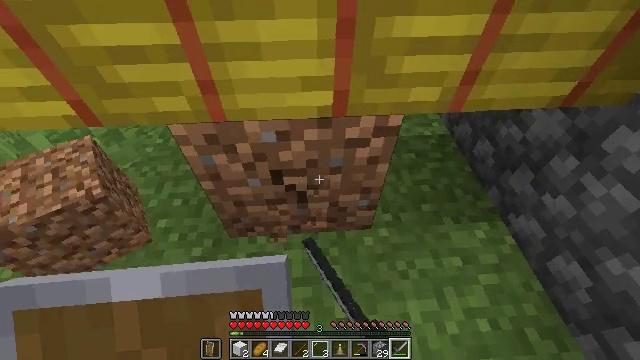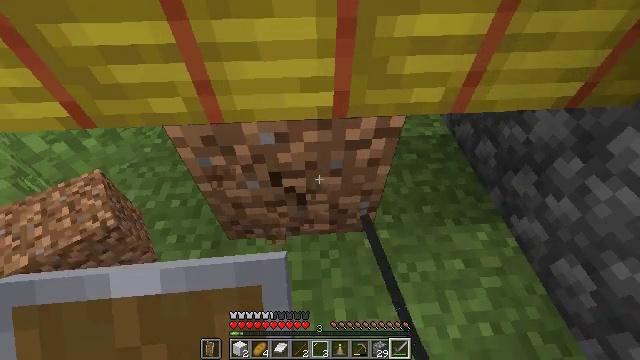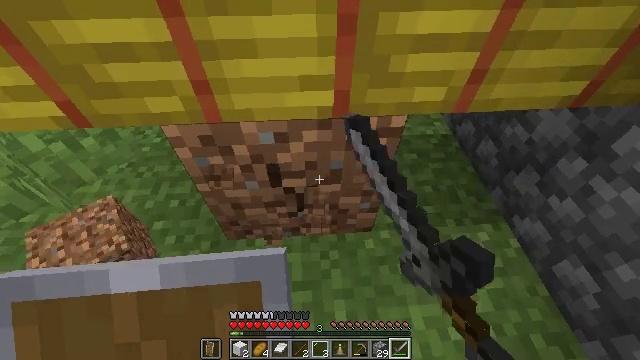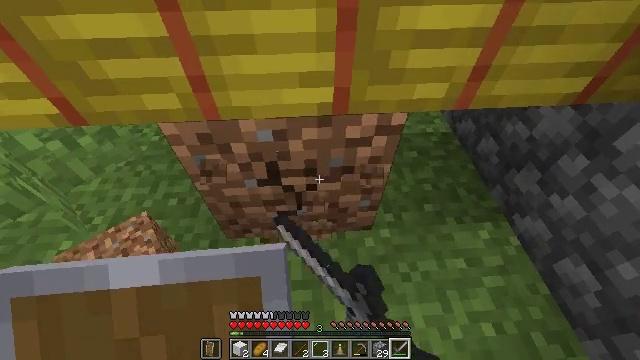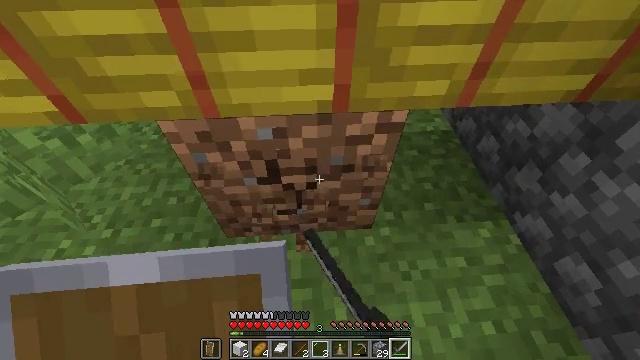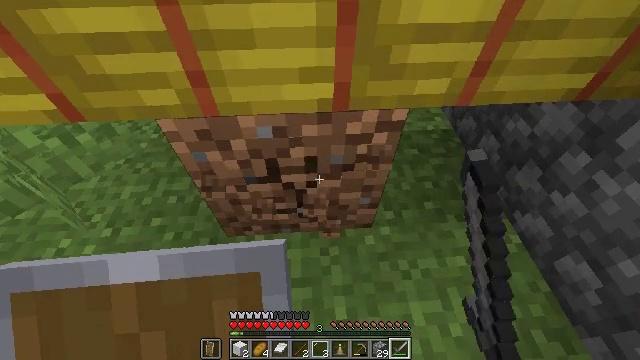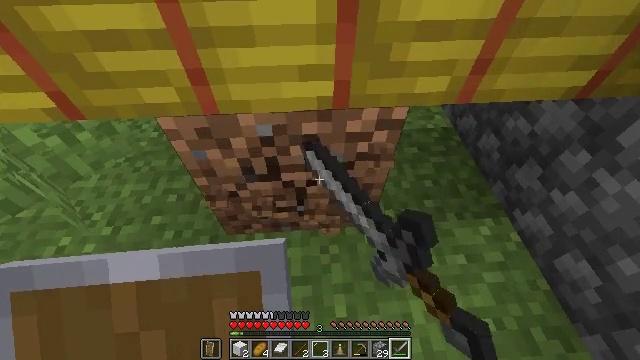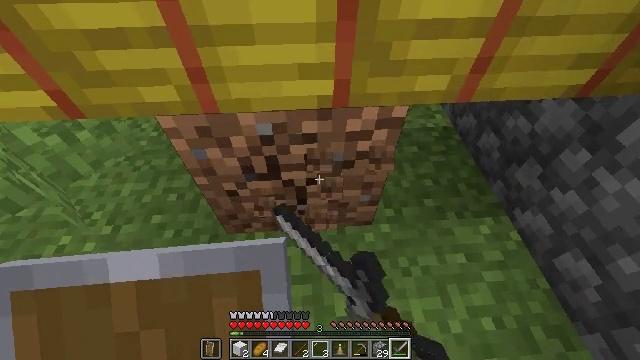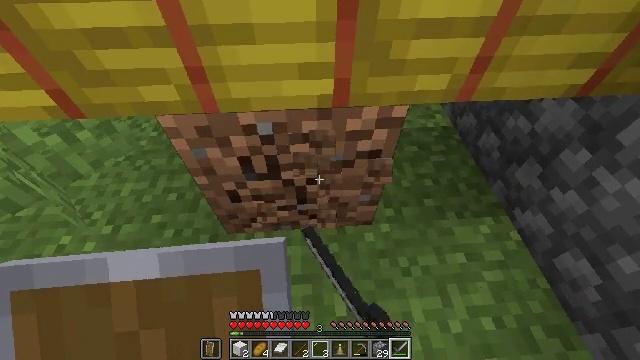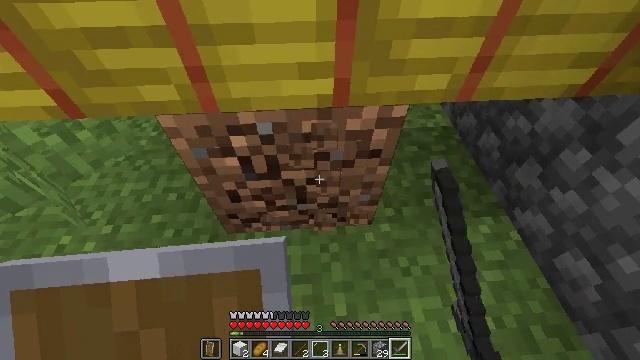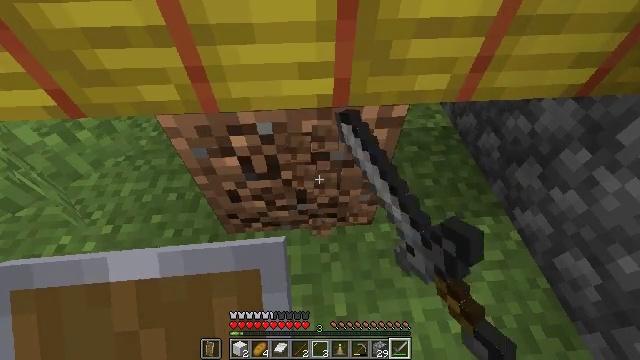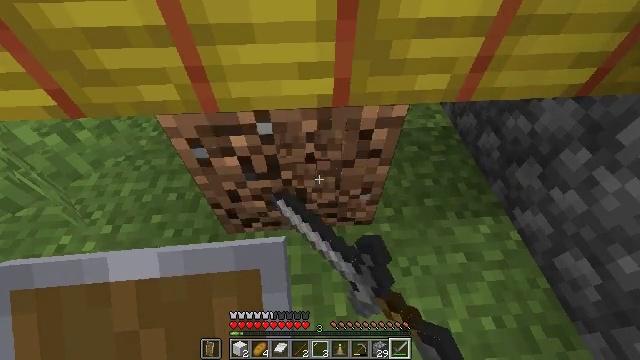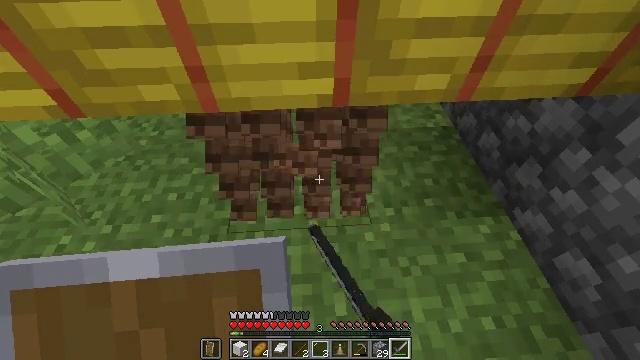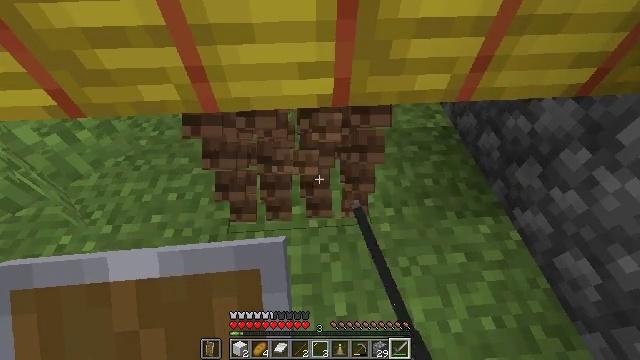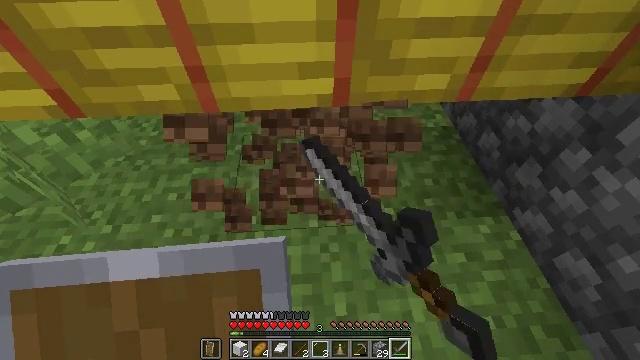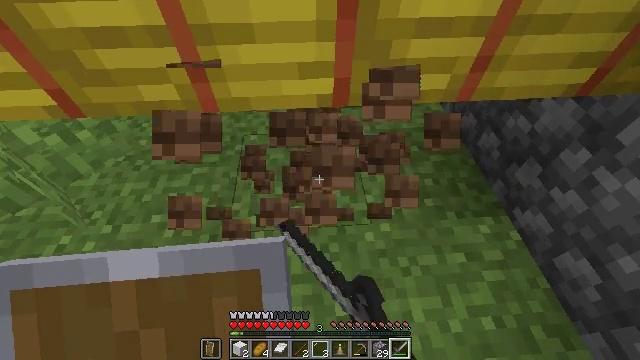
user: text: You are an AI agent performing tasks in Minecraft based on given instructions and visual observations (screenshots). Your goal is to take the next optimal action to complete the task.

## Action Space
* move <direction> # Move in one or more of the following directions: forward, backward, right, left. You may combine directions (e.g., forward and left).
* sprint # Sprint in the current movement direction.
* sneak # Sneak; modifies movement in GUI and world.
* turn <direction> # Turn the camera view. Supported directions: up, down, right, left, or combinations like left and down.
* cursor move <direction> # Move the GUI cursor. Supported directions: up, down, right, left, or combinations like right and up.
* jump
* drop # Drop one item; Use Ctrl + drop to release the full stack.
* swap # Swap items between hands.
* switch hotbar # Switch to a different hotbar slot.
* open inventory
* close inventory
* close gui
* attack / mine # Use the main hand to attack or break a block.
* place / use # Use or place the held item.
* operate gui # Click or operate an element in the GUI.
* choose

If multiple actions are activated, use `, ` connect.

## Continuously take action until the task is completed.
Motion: motion action
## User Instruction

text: Gather dirt.
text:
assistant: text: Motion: attack / mine
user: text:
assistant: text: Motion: attack / mine
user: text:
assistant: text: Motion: attack / mine
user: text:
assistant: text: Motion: attack / mine
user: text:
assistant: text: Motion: attack / mine
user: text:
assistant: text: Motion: attack / mine
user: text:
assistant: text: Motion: attack / mine
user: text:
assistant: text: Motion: attack / mine
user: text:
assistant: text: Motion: attack / mine
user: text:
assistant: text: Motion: attack / mine
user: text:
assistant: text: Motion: attack / mine
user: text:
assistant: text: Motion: attack / mine
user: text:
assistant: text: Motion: attack / mine
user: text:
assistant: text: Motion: attack / mine
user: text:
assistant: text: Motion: attack / mine
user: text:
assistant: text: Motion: attack / mine
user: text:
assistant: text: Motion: attack / mine
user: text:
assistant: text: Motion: attack / mine